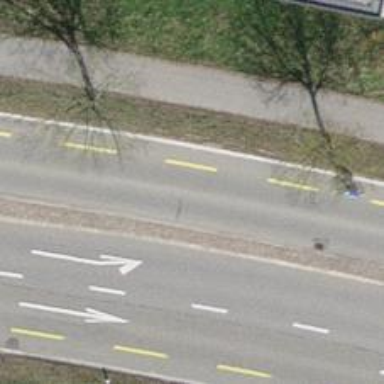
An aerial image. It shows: Primary highway with asphalt surface and designated lane for cyclists.